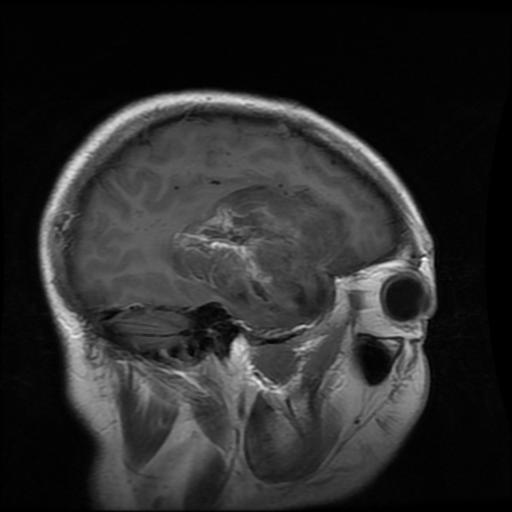
Label: glioma